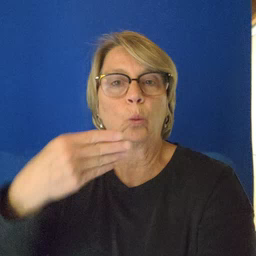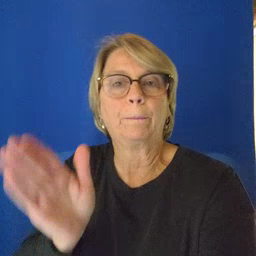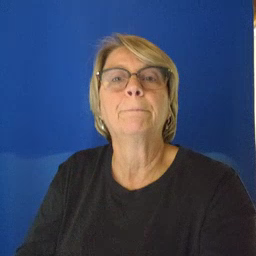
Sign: room